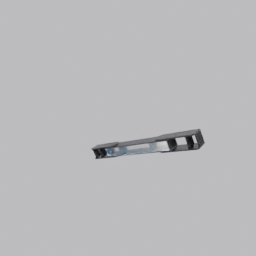
Label: furniture